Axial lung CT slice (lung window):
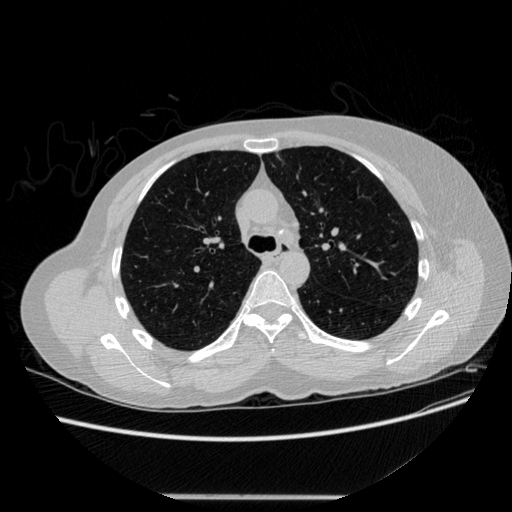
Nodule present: no